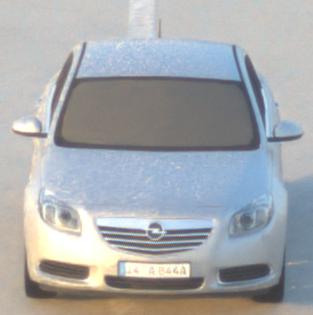
Make: Opel
Model: Insignia 1.6
Detailed model: Insignia (A) Notch Back
Model produced from: 2008/11
Model produced until: 2008/12
Doors: 4
Color: white
Road condition: dry road
Daytime: sunrise or sunset
Contrast: medium contrast